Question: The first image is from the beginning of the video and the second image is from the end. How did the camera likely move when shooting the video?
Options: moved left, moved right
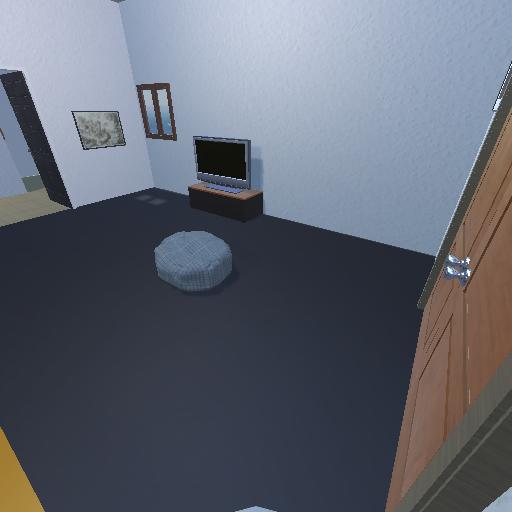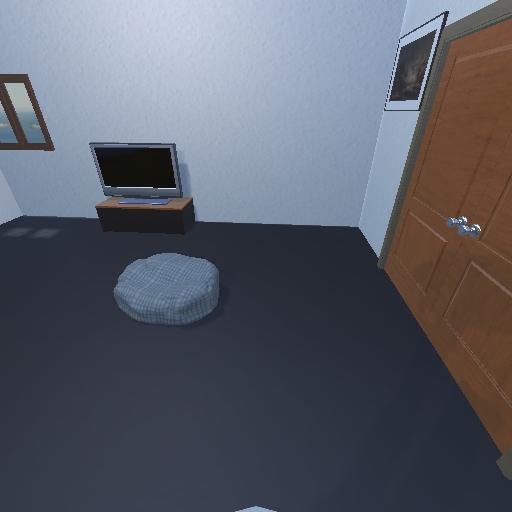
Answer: moved left